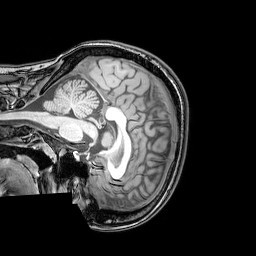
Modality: T1w
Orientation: sagittal
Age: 22
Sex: female
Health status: healthy
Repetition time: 0.081 s
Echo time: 0.037 s